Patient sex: M
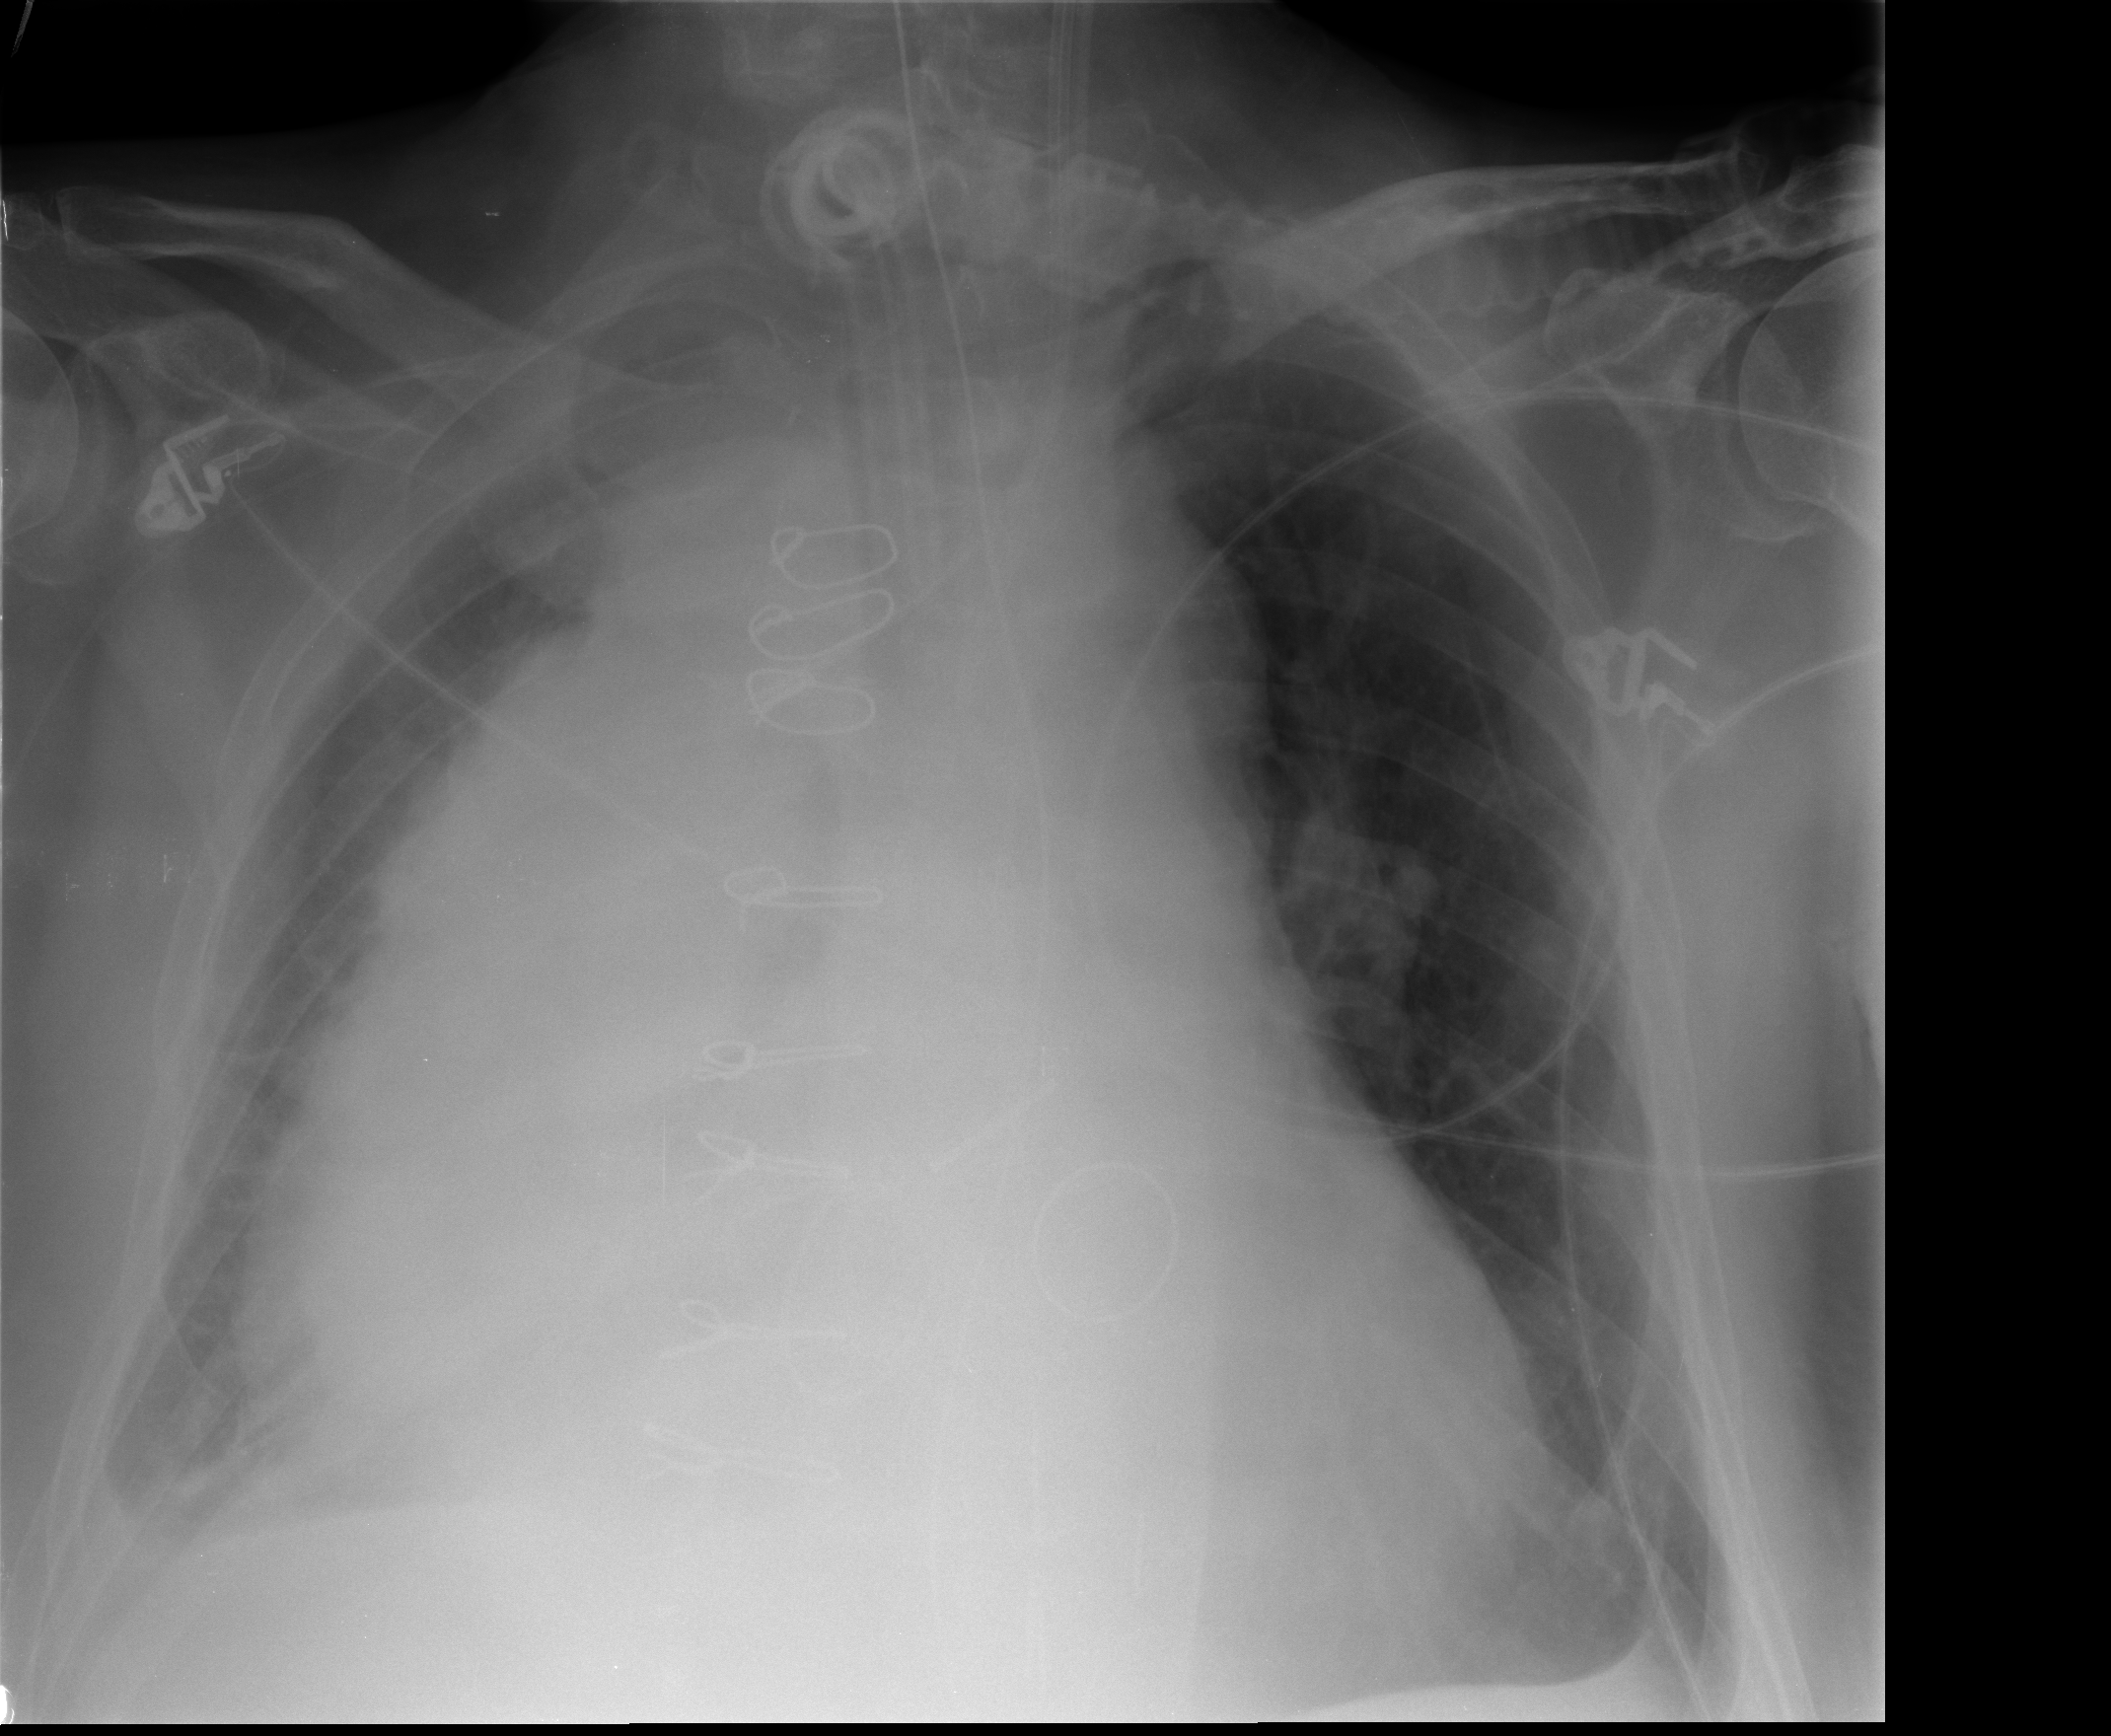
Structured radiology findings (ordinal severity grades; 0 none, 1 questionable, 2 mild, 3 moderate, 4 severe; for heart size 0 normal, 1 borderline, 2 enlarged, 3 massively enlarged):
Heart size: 3
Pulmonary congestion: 0
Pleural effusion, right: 2
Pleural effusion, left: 2
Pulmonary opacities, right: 3
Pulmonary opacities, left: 0
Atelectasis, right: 2
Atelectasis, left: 1